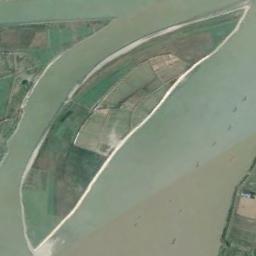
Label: island